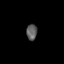
Tissue: prostate
Cell type: Fibroblasts
Senescence score: 0.6987
Nuclear area (px): 168
Mean DAPI intensity: 92.167